Question: I have this working (sort of) with React, but can't quite work out the syntax to apply the Reactstrap pretty ui to it (I've removed some superfluous stuff for readability).
The following works (but looks ugly):
'''
export default class CustomModal extends Component {
constructor(props) {
super(props);
this.state = {
data: [],
activeItem: this.props.activeItem,
validate: {
emailState: '',
},
};
}
componentDidMount() {
fetch('http://localhost:8000/api/todos/')
.then(results => results.json())
.then(data => this.setState({ data: data })
)}
render() {
const { toggle, onSave } = this.props;
const { data } = this.state;
return (
<Modal isOpen={true} toggle={toggle}>
<ModalHeader toggle={toggle}> Tool Details </ModalHeader>
<ModalBody>
<Form>
<Col md={6}>
<FormGroup>
<Label for="campus">Campus</Label>
{['title'].map(key => (
<select key={key}>
{this.state.data.map(({ [key]: value }) => <option key={value}>{value}</option>)}
</select>
))}
</FormGroup>
<FormGroup>
<Label for="workstream">Workstream</Label>
<Input
type="select"
name="workstream"
value={this.state.activeItem.workstream}
onChange={this.handleChange}
required
placeholder="Choose workstream">
<option default>Select workstream</option>
<option>Automation + Analytics</option>
<option>Customer Protection</option>
</Input>
</FormGroup>
'''
This gives me the following:

I'm trying to have this dynamic dropdown styled like the rest, but can't quite work out the syntax (I'm learning as I go, in case you haven't already noticed, so go easy! If there's a better way I'm all ears too, but I'm a complete beginner to this so far.
Thanks a lot!
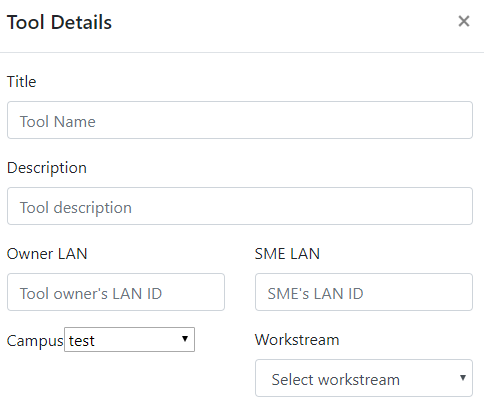
Answer: Use the same way you used for the workstream select, except use a '.map()' to generate the options instead of having them hardcoded.
'''
{['title'].map(key => (
<Input
key={key}
type="select"
name={key}
value={this.state.activeItem.title}
onChange={this.onChange}>
{this.state.data.map(({ [key]: value }) => <option key={value}>{value}</option>)}
</Input>
))}
'''
This is provided you have 'this.state.activeItem.title' and your 'onChange' can handle both the workstream and campus selects.